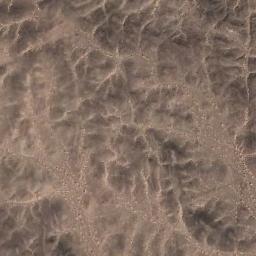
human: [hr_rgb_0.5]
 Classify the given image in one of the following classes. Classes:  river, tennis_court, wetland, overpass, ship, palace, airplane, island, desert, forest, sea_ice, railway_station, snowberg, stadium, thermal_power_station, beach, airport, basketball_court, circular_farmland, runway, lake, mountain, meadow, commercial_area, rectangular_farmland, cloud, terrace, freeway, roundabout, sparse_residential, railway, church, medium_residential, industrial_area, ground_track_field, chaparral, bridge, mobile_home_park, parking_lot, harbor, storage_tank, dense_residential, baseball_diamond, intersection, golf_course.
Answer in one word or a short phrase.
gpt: mountain